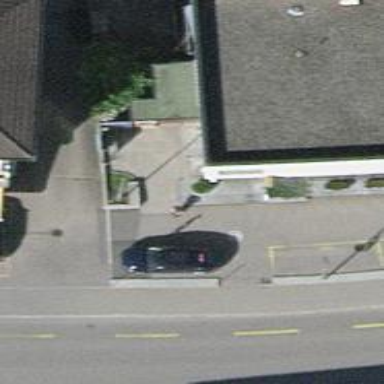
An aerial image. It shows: Post box.